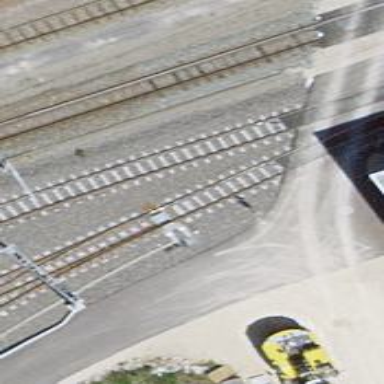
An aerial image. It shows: Narrow-gauge railway yard with electrified contact line.